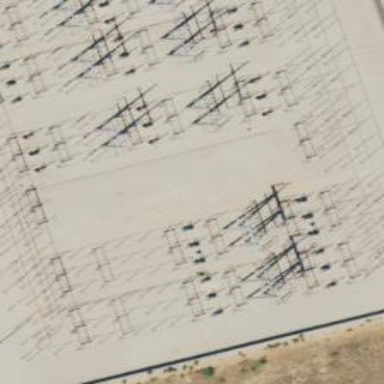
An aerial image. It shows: Switch used for power control.